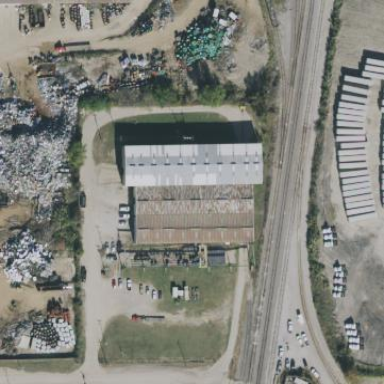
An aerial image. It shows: Warehouse building.